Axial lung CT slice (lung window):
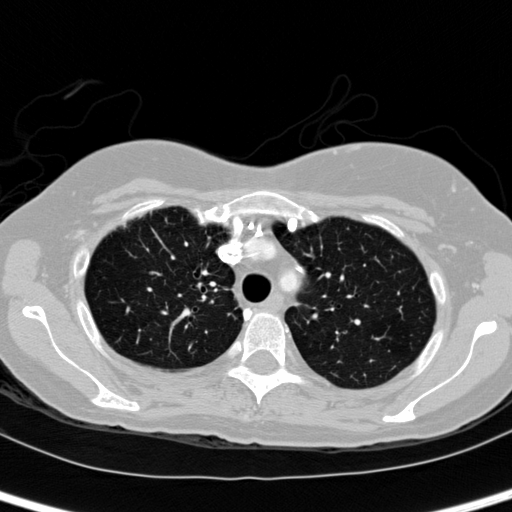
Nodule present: no